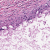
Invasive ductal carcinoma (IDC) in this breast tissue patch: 0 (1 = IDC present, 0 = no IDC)